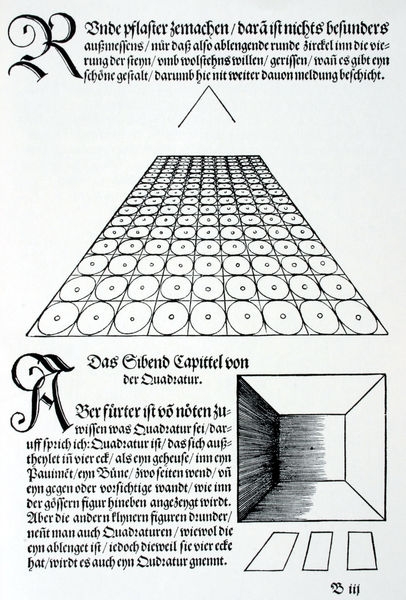
Titel: Eyn schön nützlich büchlin und underweisung der kunst des Messens mit dem Zirckel, Richtscheidt oder Linial - Seite 17
Künstler: Hieronymus Rodler
Standort: viele Standorte
Institution: Seriendruck
Schlagwörter: schatten, weiß, ausschnitt, grau, licht, raum, schwarz, zeichen, zeichnung, zimmer, muster, ornament, alt, architektur, barock, rahmen, spitze, bild, felder, weite, flach, boden, blatt, renaissance, kreis, rund, deutschland, schrift, bilder, papier, ansicht, perspektive, pflaster, grafik, graphik, linien, rand, figuren, detail, streifen, deutsch, tiefe, rechtecke, punkte, karos, buch, rechteck, linie, scheiben, scheibe, druck, druckgrafik, initialen, schraffur, titel, seite, fliesen, illustration, schwarzweiß, text, buchstaben, punkt, kreise, initiale, kunst, schriftbild, würfel, buchdruck, buchseite, kasten, quadrate, geometrisch, quader, schattenwurf, verkürzung, fluchtpunkt, konstruktion, sieben, plan, zentrum, dürer, täuschung, geometrie, quadrat, viereck, gedruckt, wiederholung, altdeutsch, raster, beschreibung, legende, erklärung, kapitel, grundriss, lehre, traktat, aufriss, dreidimensional, dreidimensionalität, kubus, mathematik, anleitung, paln, raumaufteilung, theorie, messung, verzerrt, räumlich, erläuterung, tiefenraum, zirkel, albrecht, räumlichkeit, anfangsbuchstabe, majuskel, elypse, blocksatz, lehrbuch, pflasterung, isometrie, unendlichkeit, quadratur, optik, raumtiefe, blickpunkt, fluchtlinie, unterweisung, verkleinerung, abflachung, architekturtraktat, beispiel, bogensignatur, brennpunkt, prspektive, schrägstriche, verformung, itel, r, a, raktat, utsch, grapohik